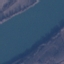
Land use / land cover class: River